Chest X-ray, PA view. Patient: 65 years old, sex M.
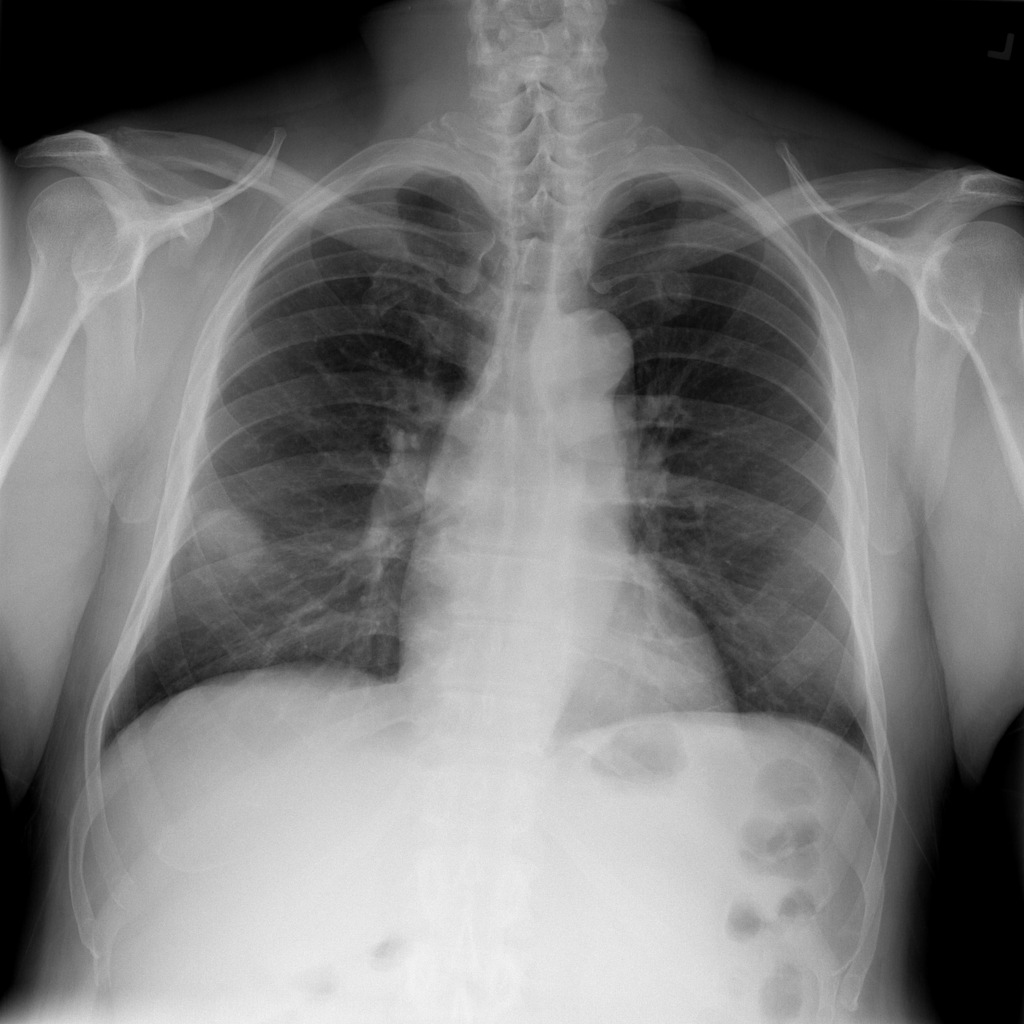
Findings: No Finding